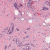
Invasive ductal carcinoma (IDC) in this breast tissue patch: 1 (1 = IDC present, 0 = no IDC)